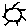
Label: sun